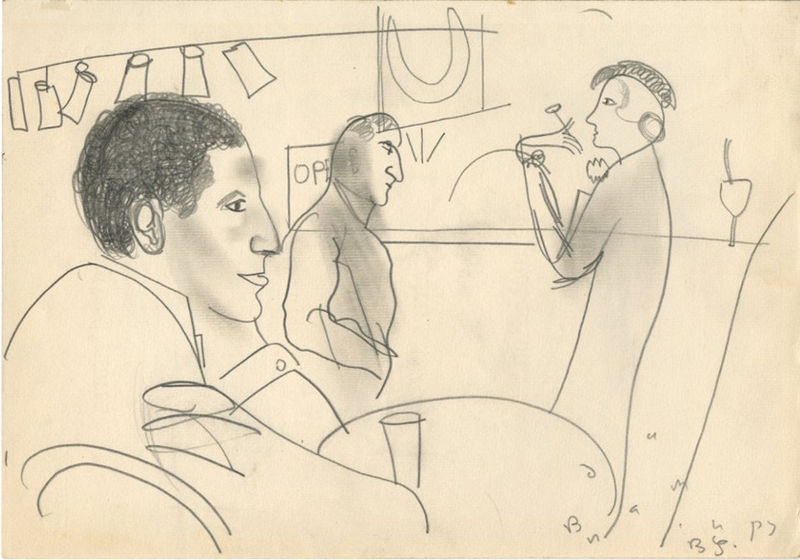
Titel: Untitled
Künstler: Boris Grigor'ev
Standort: Amherst (Massachusetts, USA)
Institution: Mead Art Museum, Amherst College
Schlagwörter: hands, hat, men, people, white, women, black, collar, face, gray, grey, hair, lady, modern, nose, old, portrait, sit, sitting, table, talk, woman, looking, hand, profile, smoke, flower, man, head, see, street, evening, drawing, paper, look, mouth, line, sketch, faces, glass, smile, rope, lamps, lights, party, clothes, signature, observe, watch, pencil, eye, cup, lips, charcoal, linear, simple, staring, cigarette, drunk, smoking, open, standing, drink, bar, drinking, interaction, heads, straw, cuff, sign, club, personen, jewelry, store, persons, shop, cafe, restaurant, order, hemd, drwaing, woman', leute, office, smock, drinks, scetch, wire, pub, flirt, smudge, u, penicl, black man, smudged, cocktail, caffe, tickets, pencil sketch, tabl, beat, partying, jazz, skecth, dtinking, darts, bills, rop, cigarrete, tcigarette, restraunt, menscribble, meeting place, table drink, spotlights, 30s